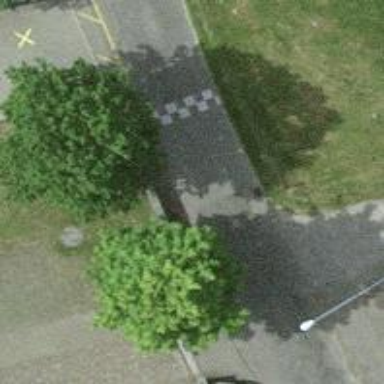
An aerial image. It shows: Bus stop along the road.